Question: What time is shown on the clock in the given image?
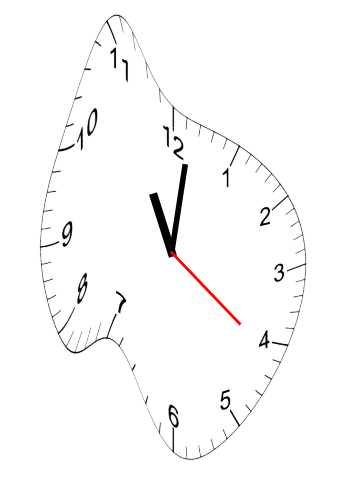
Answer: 11:01:21